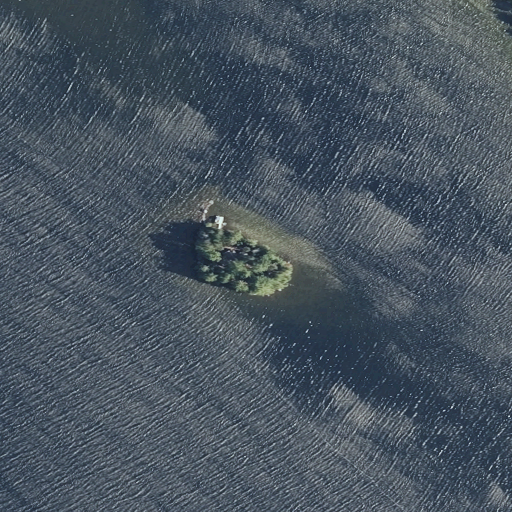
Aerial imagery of island in Maine named Idle Isle containing open water and grassland